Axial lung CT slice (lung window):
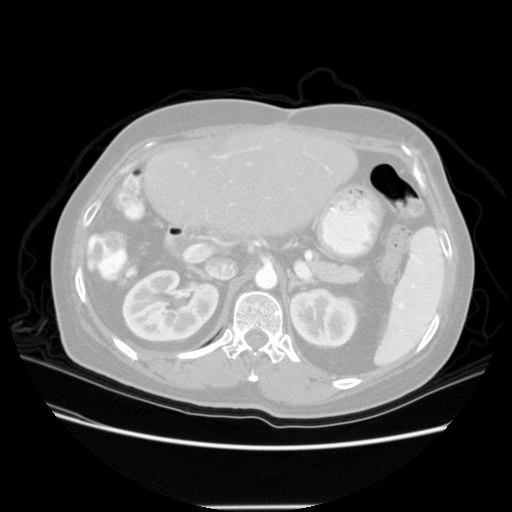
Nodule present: no